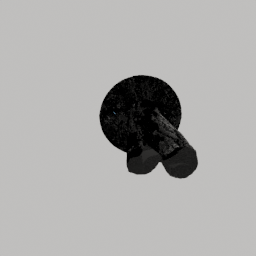
Label: nature